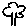
Label: tree